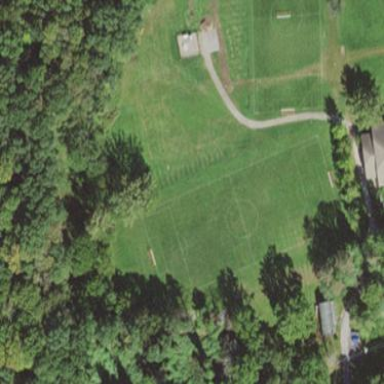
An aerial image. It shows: Soccer pitch for leisureland activities.